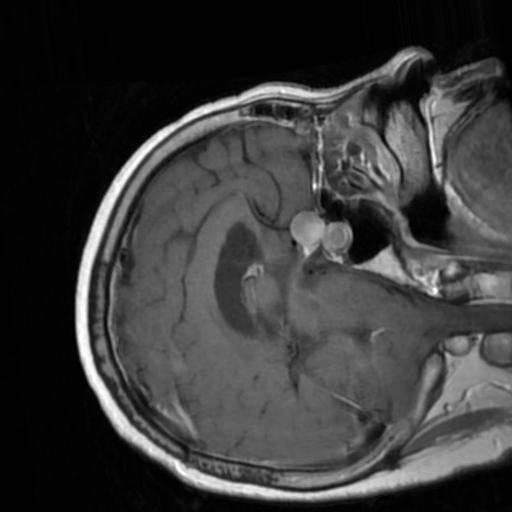
Label: brain_tumor